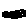
Label: smiley face